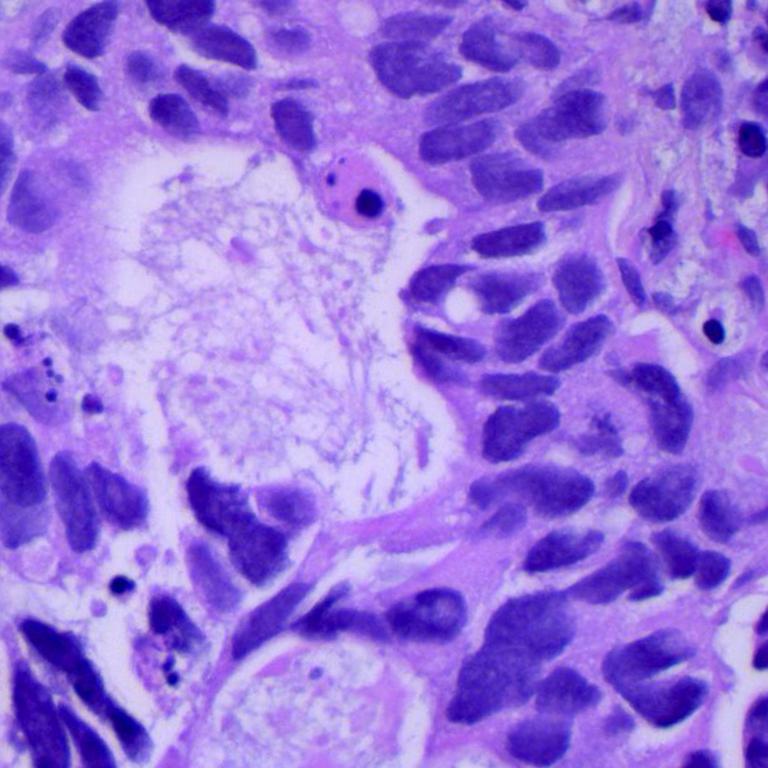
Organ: lung
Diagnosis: adenocarcinomas